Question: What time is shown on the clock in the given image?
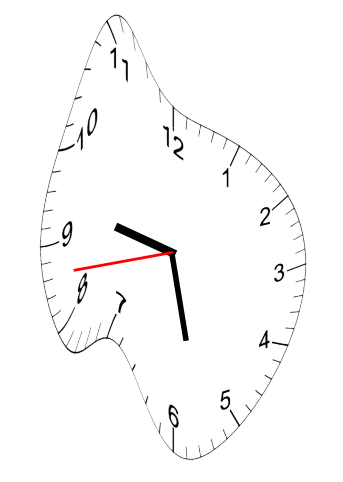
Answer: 09:27:43